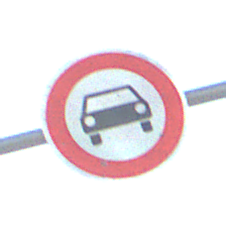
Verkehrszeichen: VerbotKraftwagen
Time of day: MorningAfternoon
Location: Outdoor (Special)
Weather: Clear
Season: NotSpecified
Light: Natural